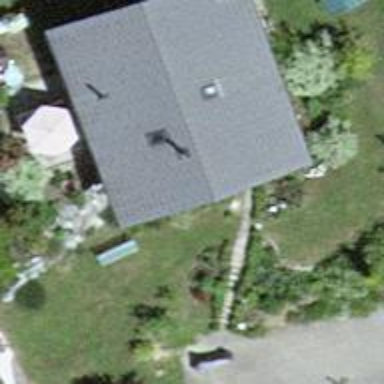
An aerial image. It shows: Simple and straightforward house.